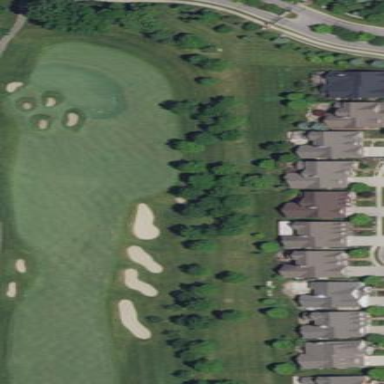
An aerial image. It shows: Golf fairway surrounded by grass.